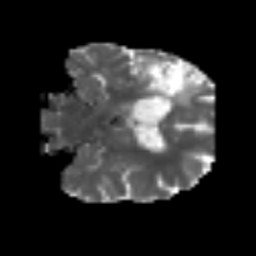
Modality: MD
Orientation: coronal
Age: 56
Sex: male
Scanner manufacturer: siemens
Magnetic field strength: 3 T
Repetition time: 5.6 s
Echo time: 0.082 s